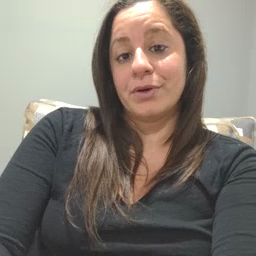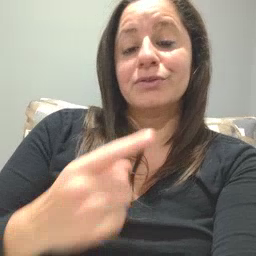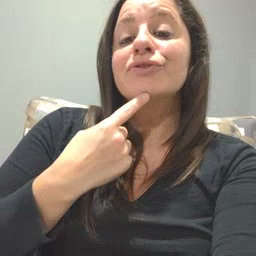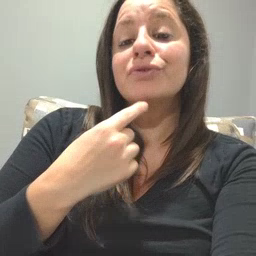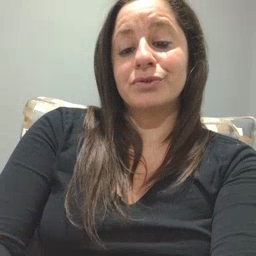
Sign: chin